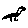
Label: bird